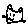
Label: cat